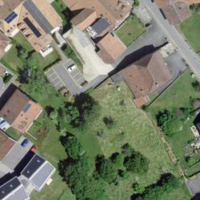
EUNIS habitat code: 54
Species observed at this site:
Phyteuma orbiculare
Mercurialis perennis
Leucojum vernum
Silene dioica
Geranium robertianum
Geranium nodosum